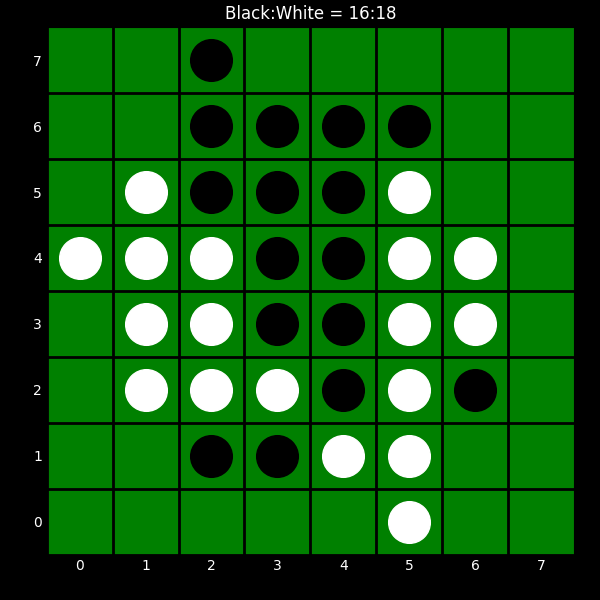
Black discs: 16
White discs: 18